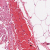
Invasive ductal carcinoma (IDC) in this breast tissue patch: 0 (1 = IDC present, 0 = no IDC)